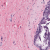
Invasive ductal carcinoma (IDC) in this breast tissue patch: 0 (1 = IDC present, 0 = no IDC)